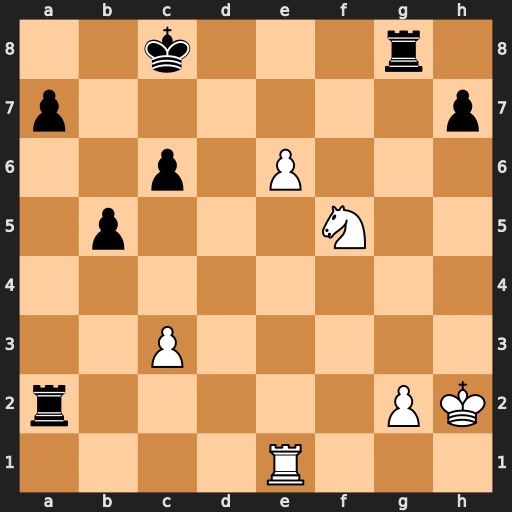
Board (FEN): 2k3r1/p6p/2p1P3/1p3N2/8/2P5/r5PK/4R3
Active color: w
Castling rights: -
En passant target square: -
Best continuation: Ne7+ Kd8 Nxg8